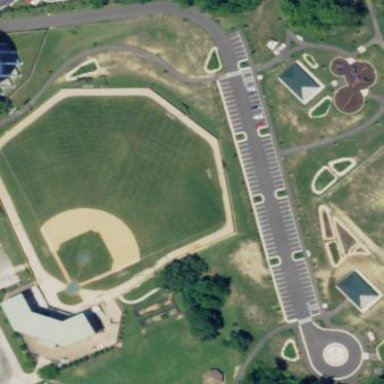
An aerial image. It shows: Baseball pitch for leisure land.